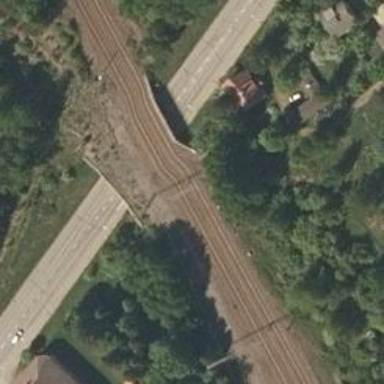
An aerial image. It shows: Bridge over electrified railway with contact lines.